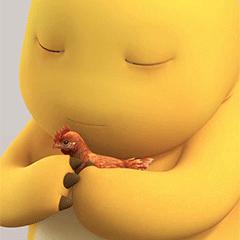
Label: nailong